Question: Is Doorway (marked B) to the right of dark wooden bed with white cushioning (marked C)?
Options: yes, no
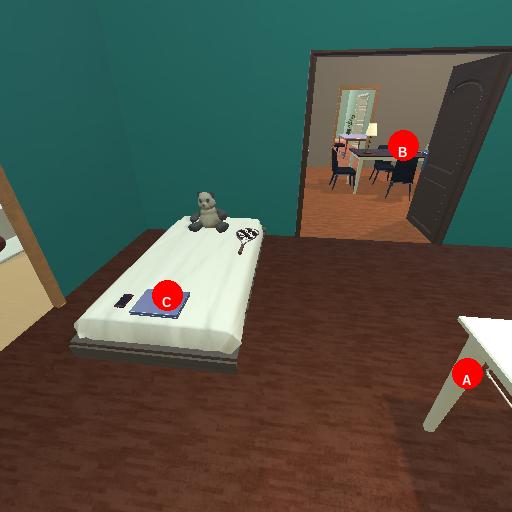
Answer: yes